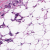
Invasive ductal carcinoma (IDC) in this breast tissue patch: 1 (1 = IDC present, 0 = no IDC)